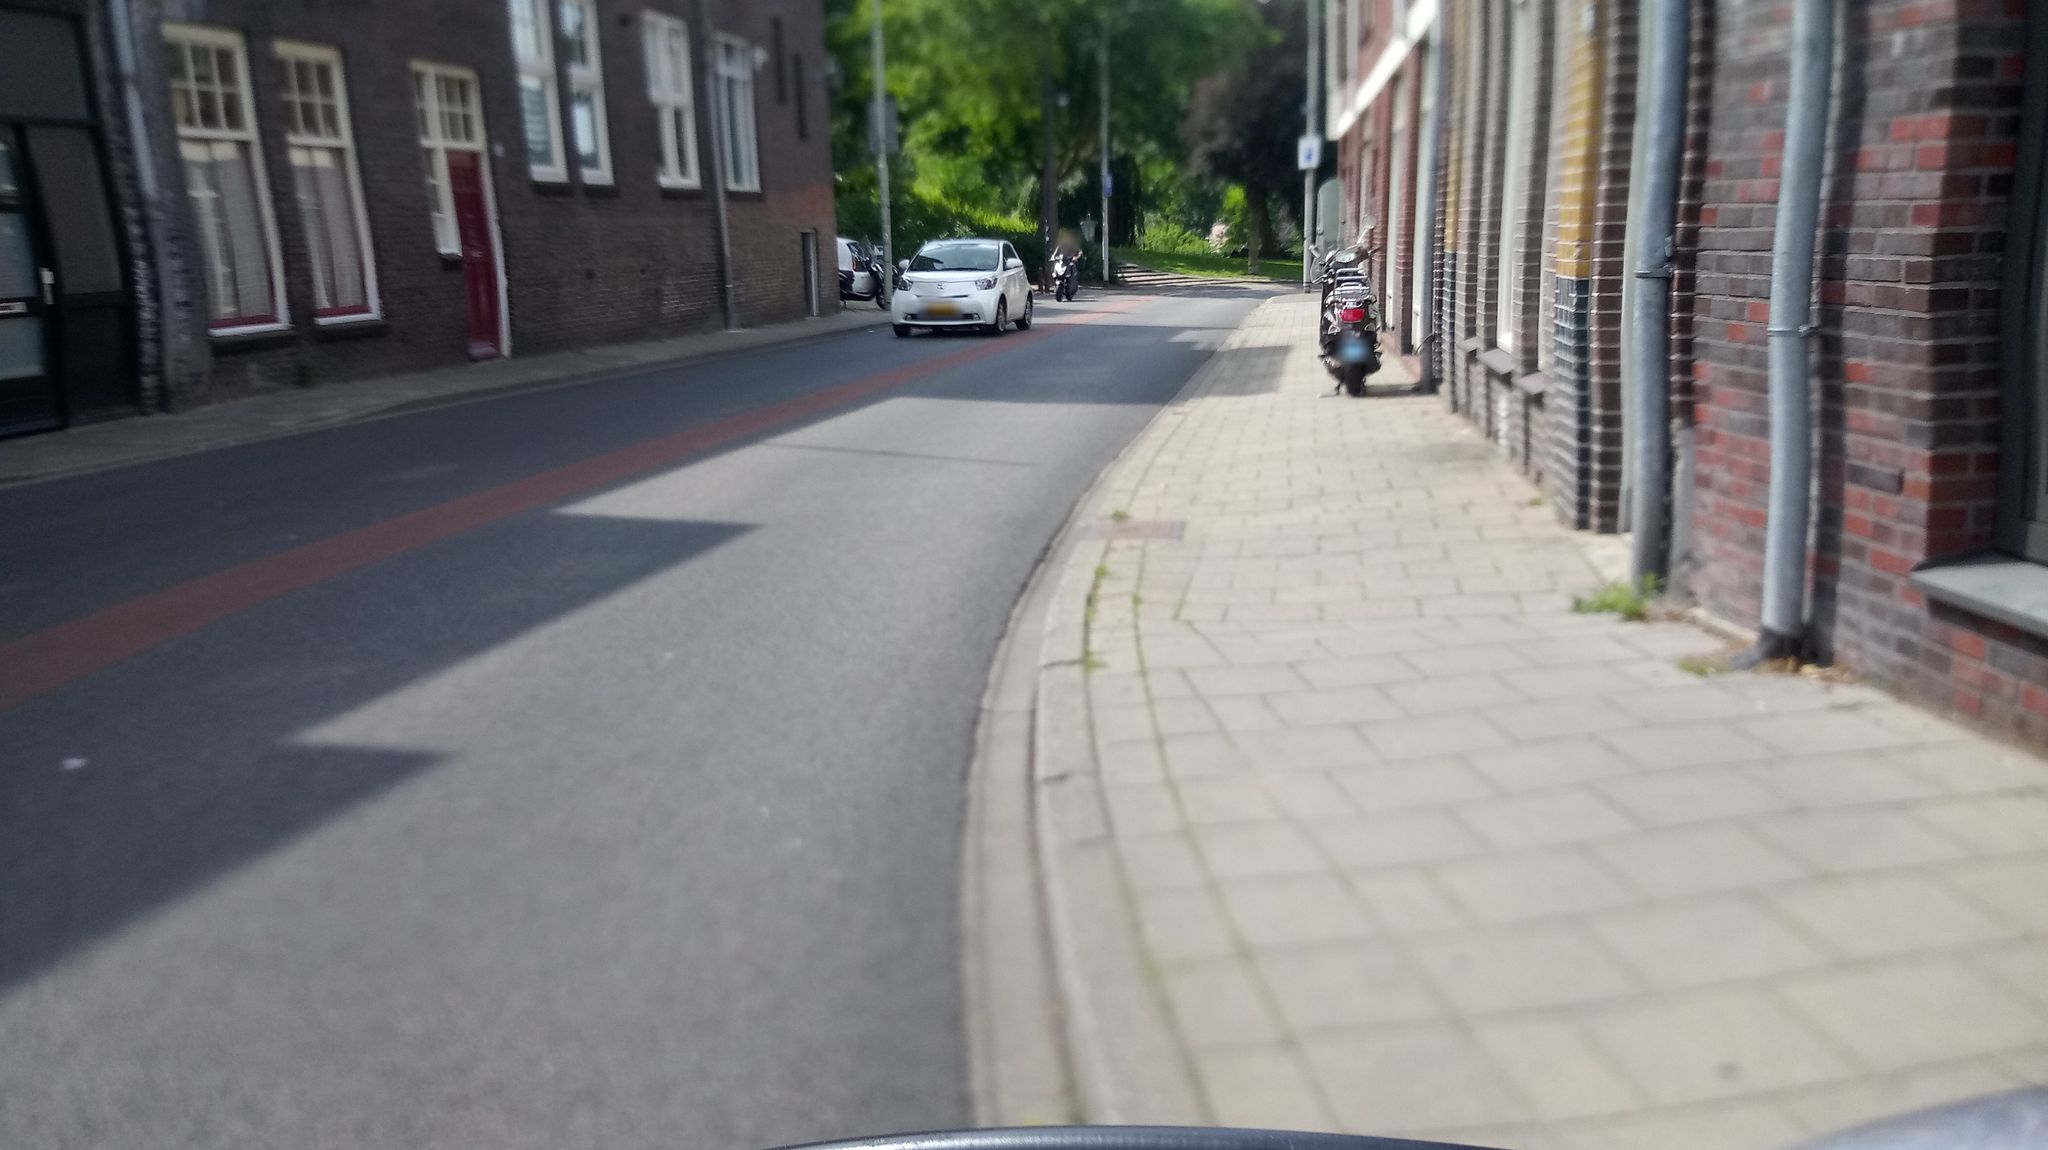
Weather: clear
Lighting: day
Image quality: good
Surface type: walking surface
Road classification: pedestrian, residential, service
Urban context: urban centre
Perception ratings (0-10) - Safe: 9, Lively: 8.79, Beautiful: 7.49, Boring: 3.01, Depressing: 1.12, Wealthy: 8.09